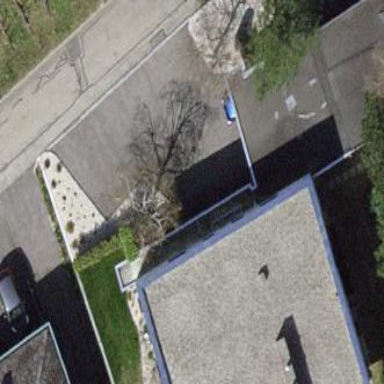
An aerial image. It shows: Garage.